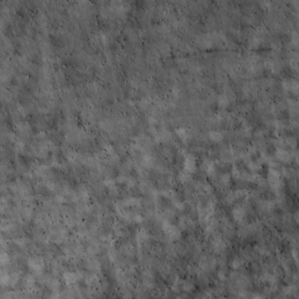
Label: non_frost